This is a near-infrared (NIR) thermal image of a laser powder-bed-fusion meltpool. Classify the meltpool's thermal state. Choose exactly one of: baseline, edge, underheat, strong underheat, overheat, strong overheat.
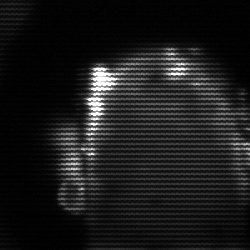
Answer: baseline